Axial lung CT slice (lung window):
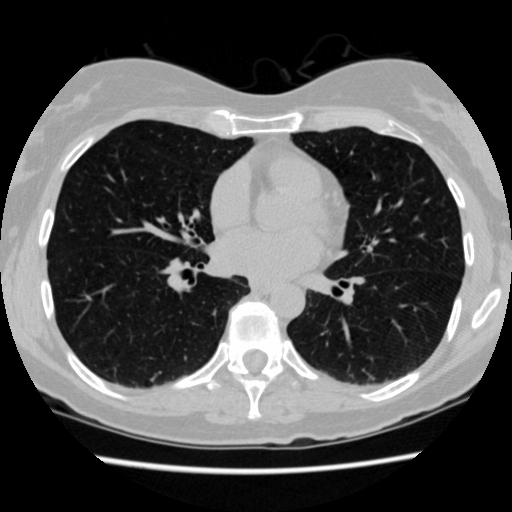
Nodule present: no